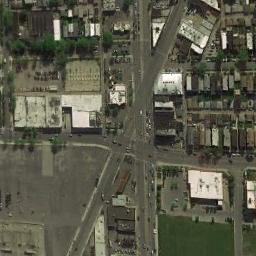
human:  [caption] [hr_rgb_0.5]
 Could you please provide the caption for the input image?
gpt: There are many buildings of different shapes and sizes beside the intersection .

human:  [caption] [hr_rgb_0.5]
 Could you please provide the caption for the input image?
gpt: There are many moving and waiting vehicles on the slanted intersection of the intersection, And there are many buildings and some trees around the intersection .

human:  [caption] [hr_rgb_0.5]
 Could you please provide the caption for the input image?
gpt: There are two zebra crossings at the intersection .

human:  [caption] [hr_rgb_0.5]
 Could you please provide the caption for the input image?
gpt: An intersection with dense traffic is between lots of neatly arranged houses .

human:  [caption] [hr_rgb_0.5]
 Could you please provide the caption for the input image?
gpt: There are many buildings beside the intersection .